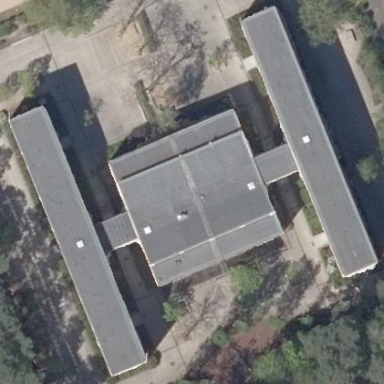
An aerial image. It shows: Flat-roofed school building.